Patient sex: M
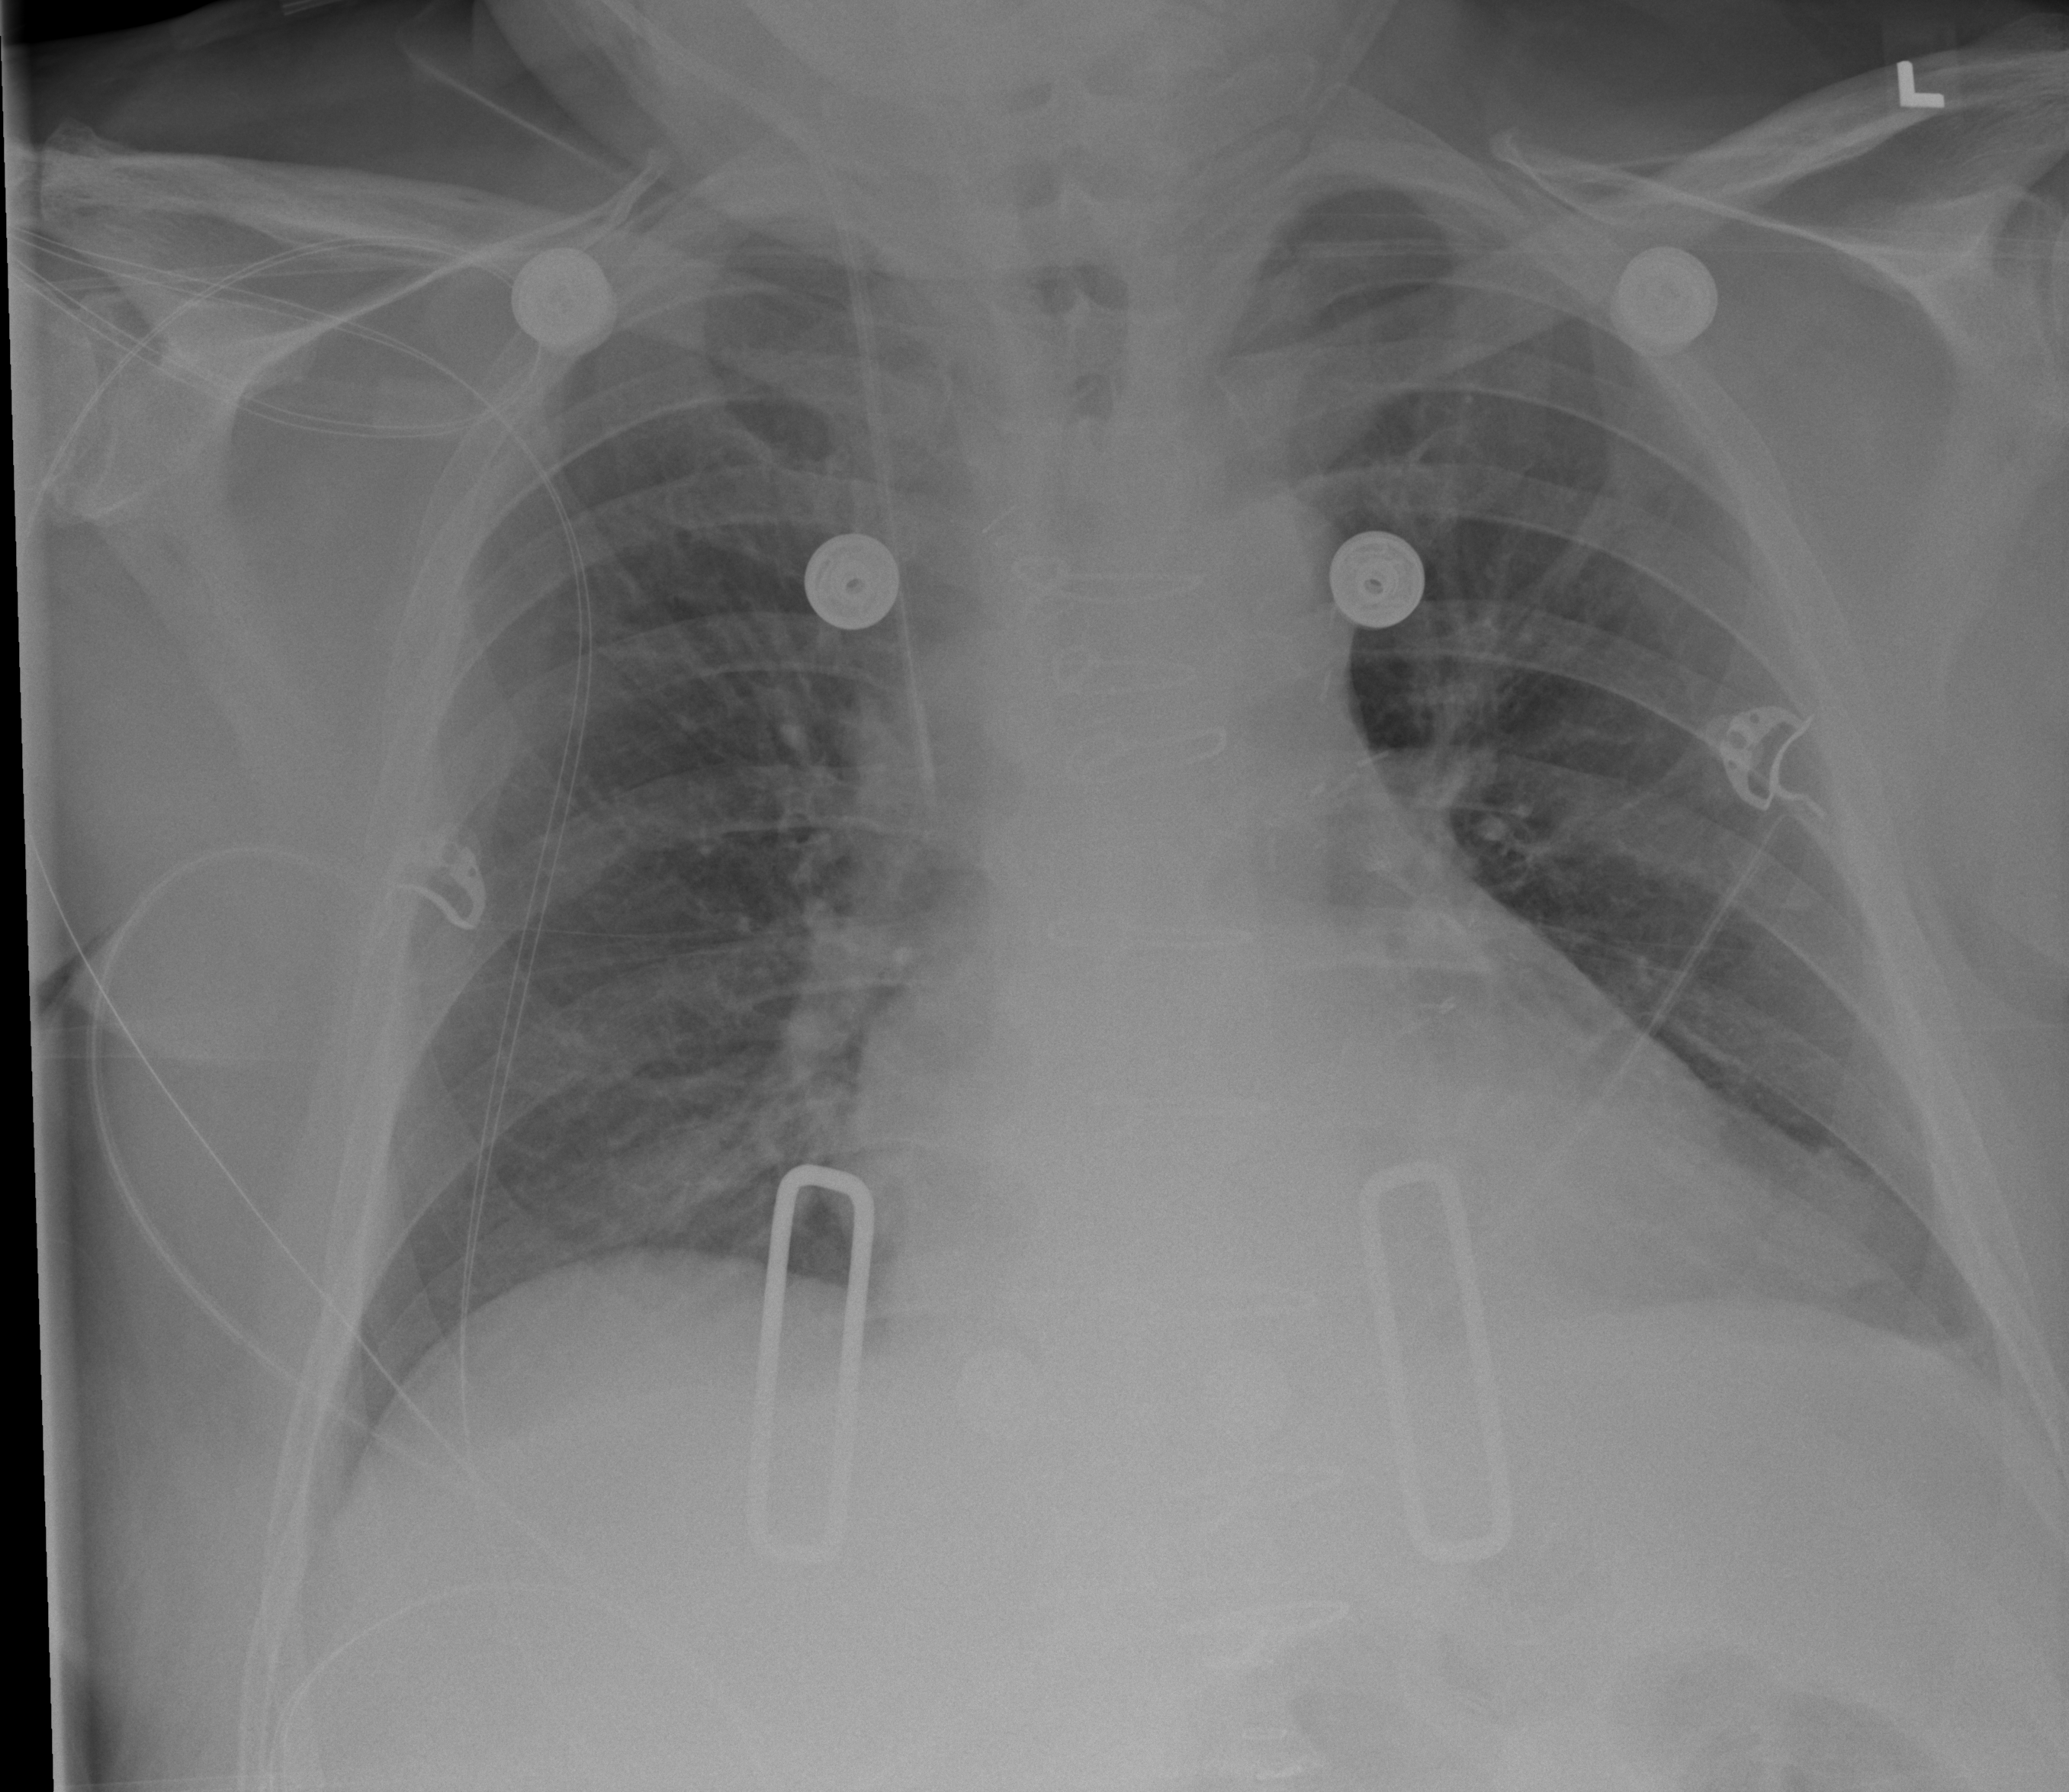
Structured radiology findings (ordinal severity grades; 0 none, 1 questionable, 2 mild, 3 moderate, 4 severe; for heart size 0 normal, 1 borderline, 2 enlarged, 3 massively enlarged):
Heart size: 1
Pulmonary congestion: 2
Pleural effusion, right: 2
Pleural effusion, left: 0
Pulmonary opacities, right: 0
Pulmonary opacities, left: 0
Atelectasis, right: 2
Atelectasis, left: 2